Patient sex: F
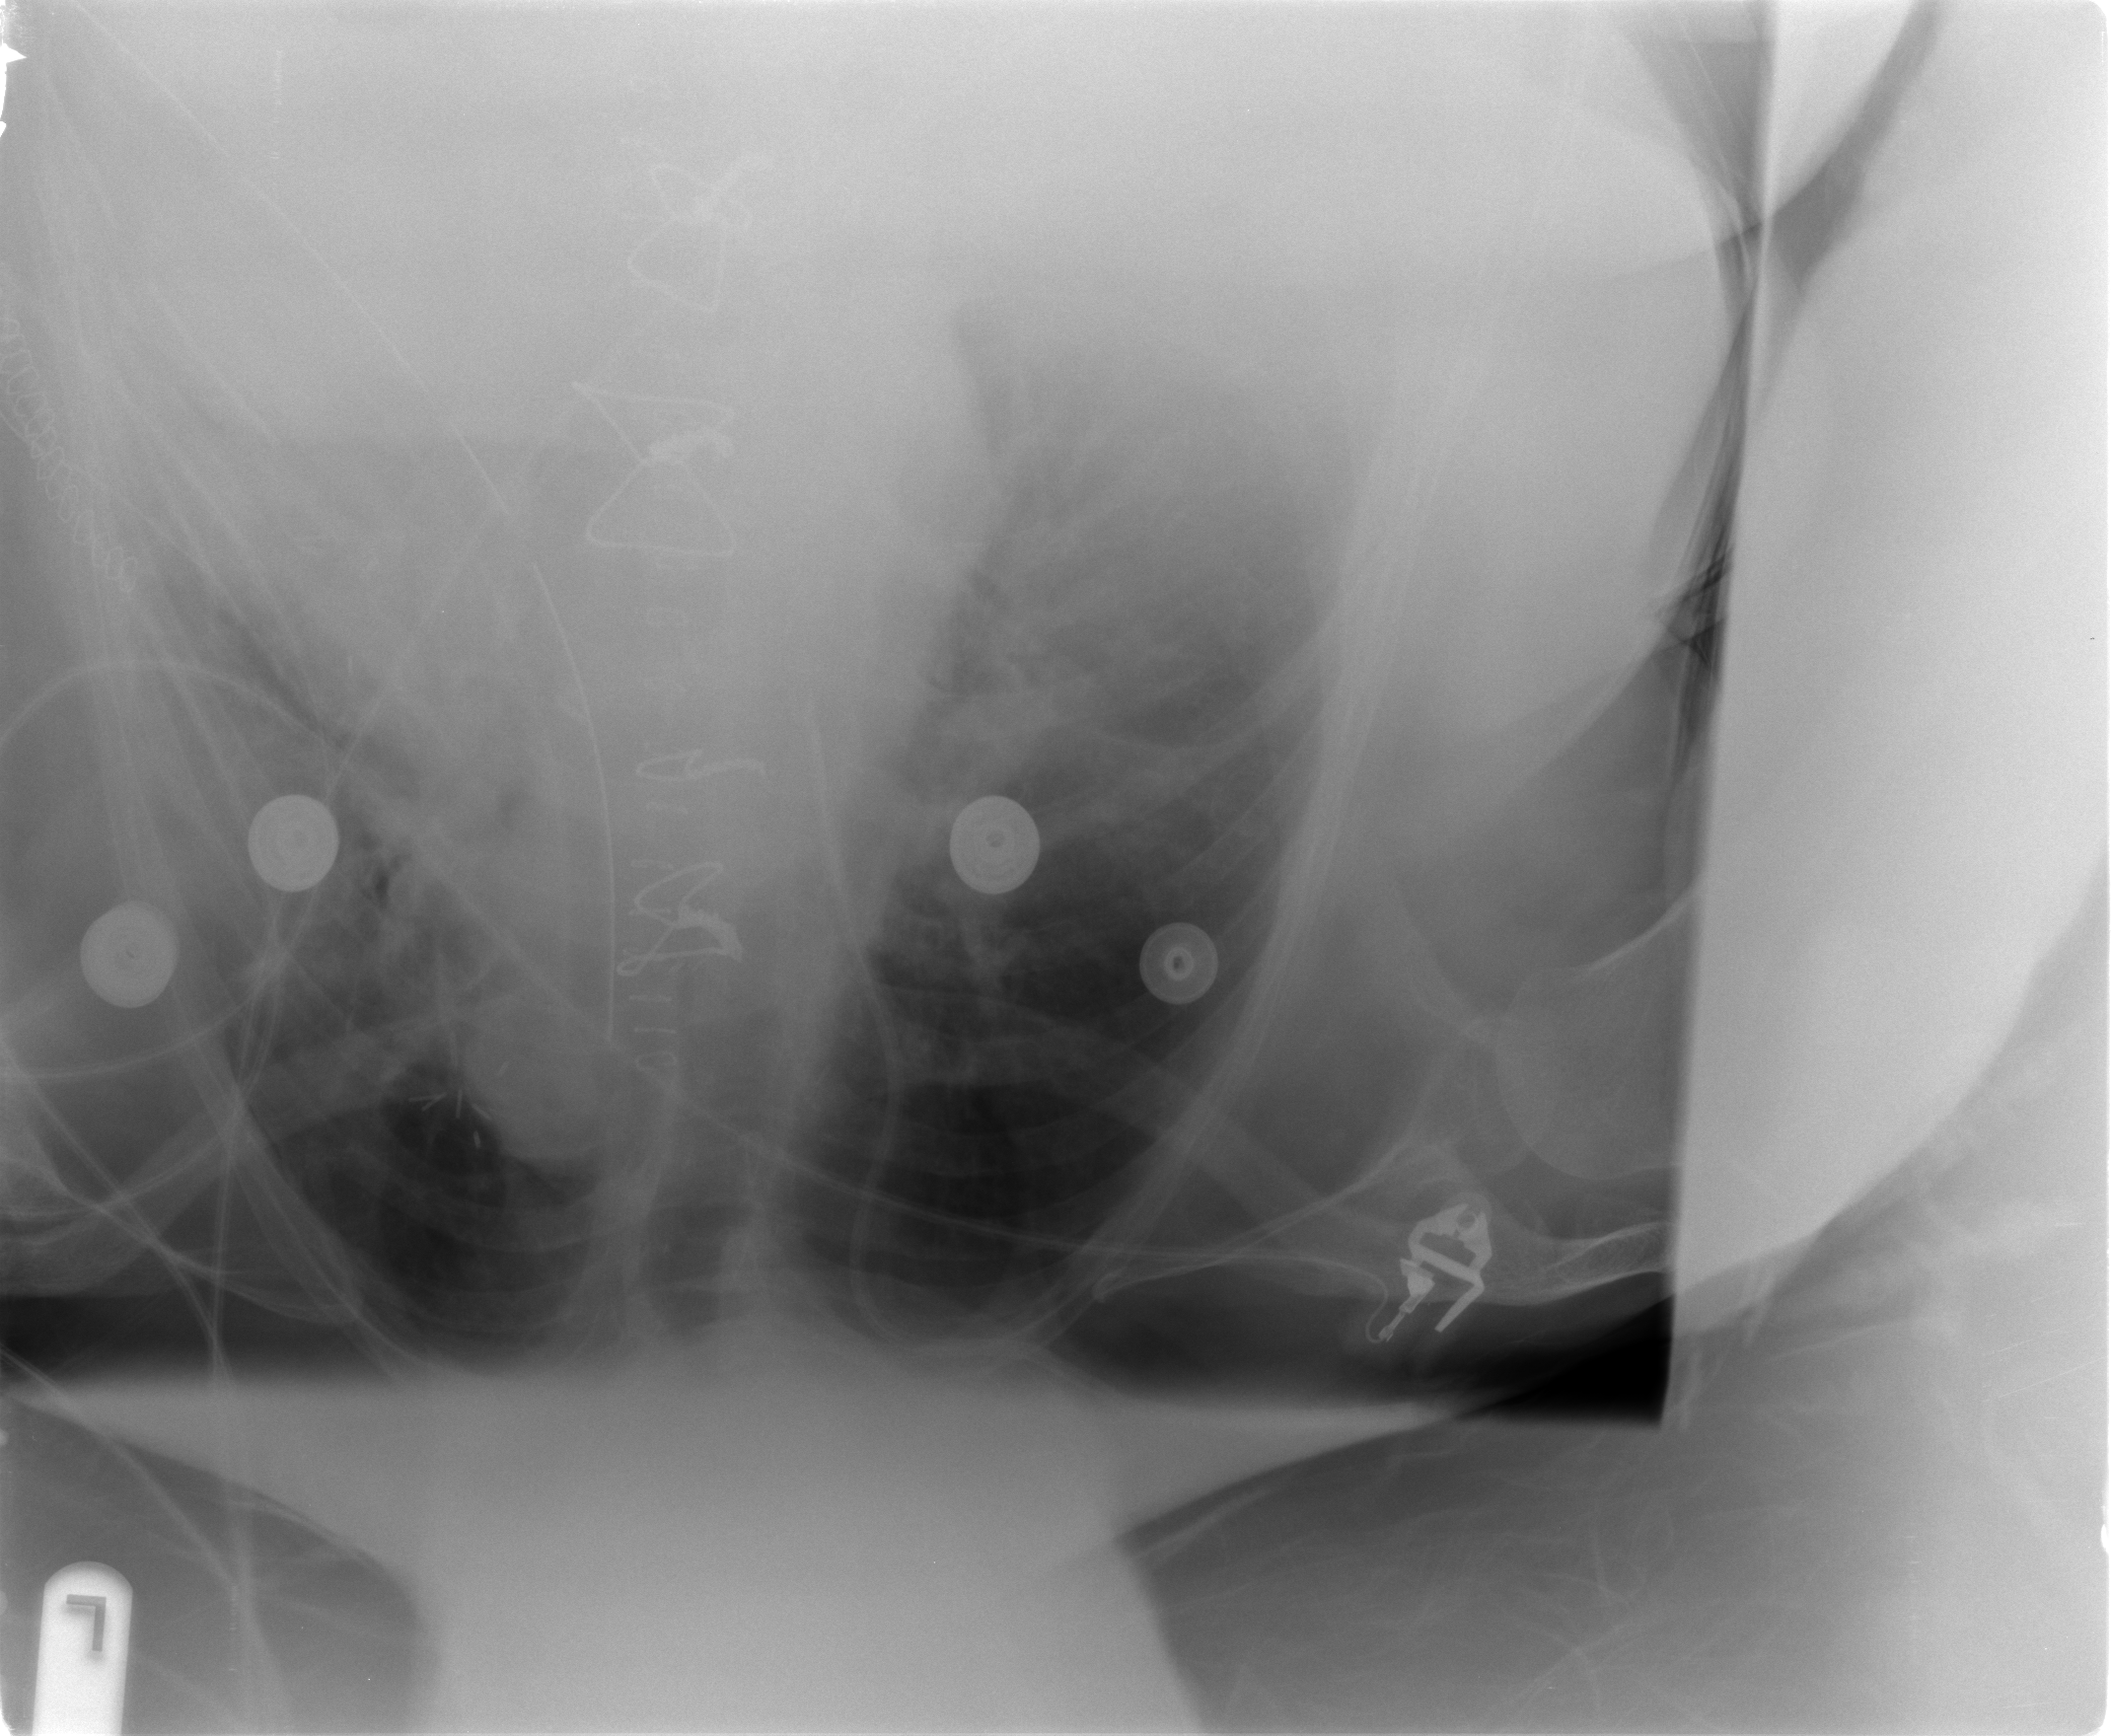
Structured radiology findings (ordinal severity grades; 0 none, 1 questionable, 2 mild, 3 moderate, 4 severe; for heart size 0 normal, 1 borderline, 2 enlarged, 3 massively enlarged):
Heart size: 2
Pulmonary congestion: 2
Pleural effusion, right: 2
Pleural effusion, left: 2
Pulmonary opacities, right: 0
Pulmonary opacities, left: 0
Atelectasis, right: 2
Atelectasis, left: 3